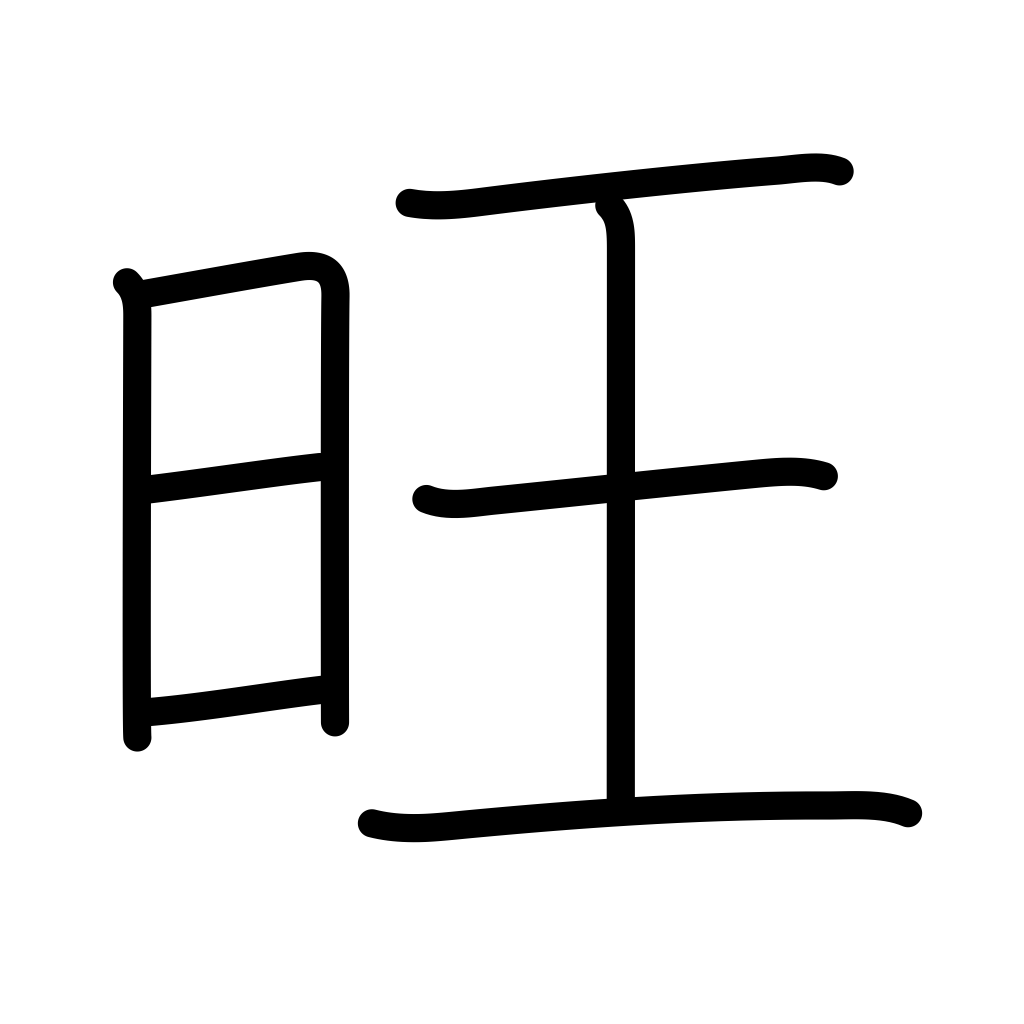
Meaning: flourishing, successful, beautiful, vigorous